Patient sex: M
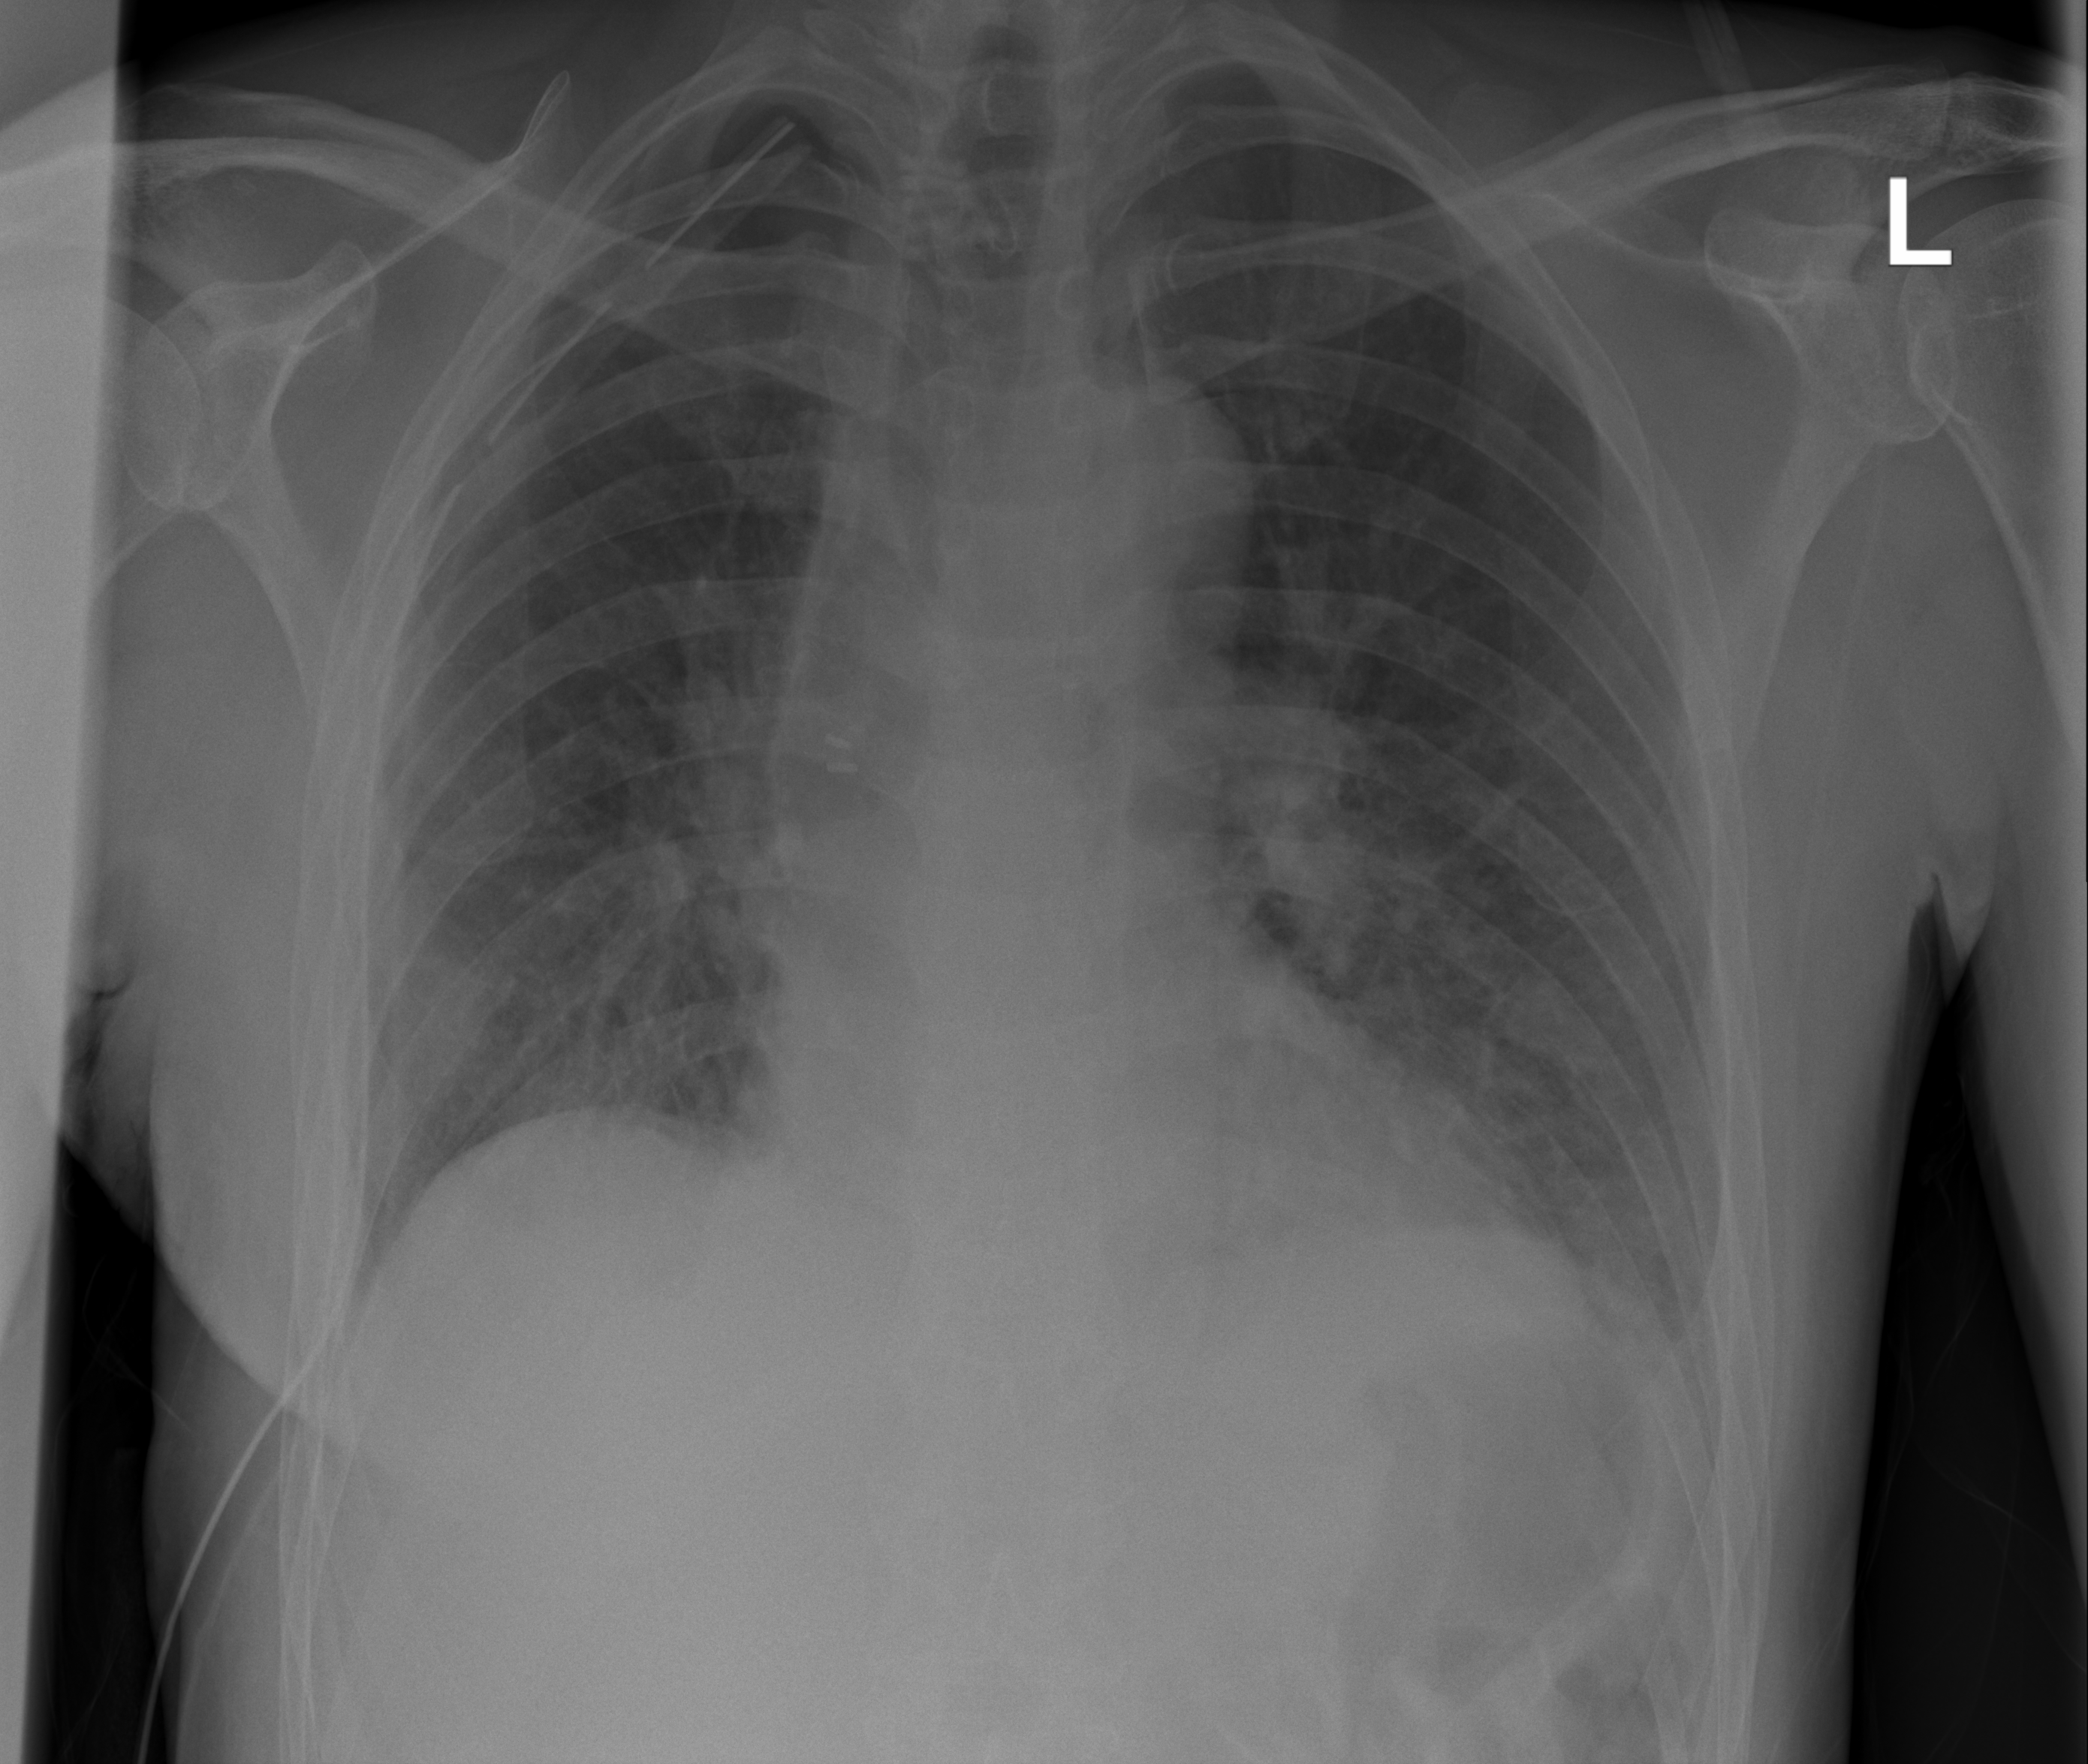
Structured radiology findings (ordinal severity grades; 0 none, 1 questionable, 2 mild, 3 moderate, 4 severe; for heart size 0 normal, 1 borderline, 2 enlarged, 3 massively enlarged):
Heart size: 0
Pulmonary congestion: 2
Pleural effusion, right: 0
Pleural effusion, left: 1
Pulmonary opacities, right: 2
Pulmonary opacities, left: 2
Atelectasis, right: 1
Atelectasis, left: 2